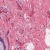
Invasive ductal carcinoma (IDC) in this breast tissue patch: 0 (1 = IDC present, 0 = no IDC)